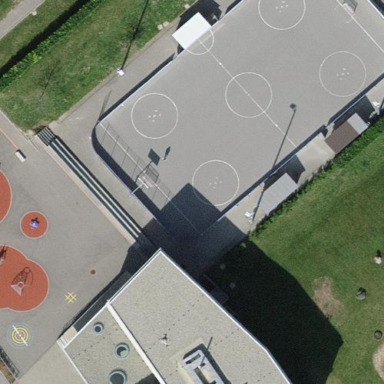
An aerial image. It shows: School.